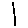
Label: line